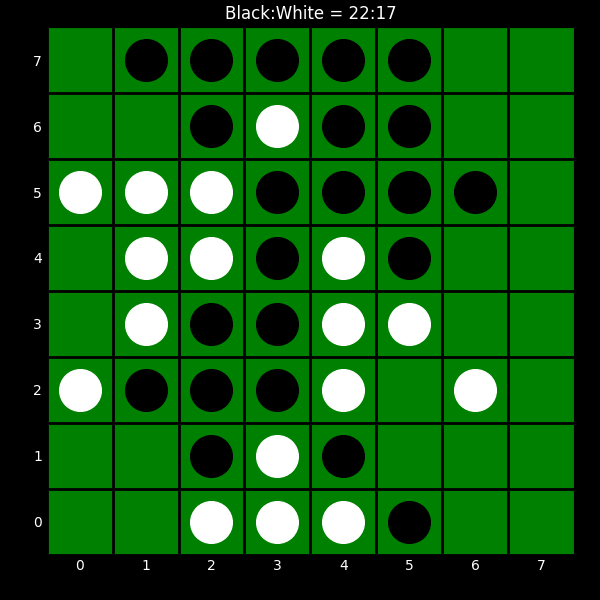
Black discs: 22
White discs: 17